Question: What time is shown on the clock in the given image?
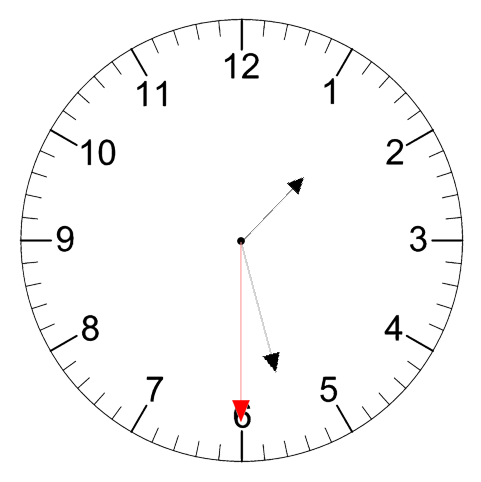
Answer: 01:27:30